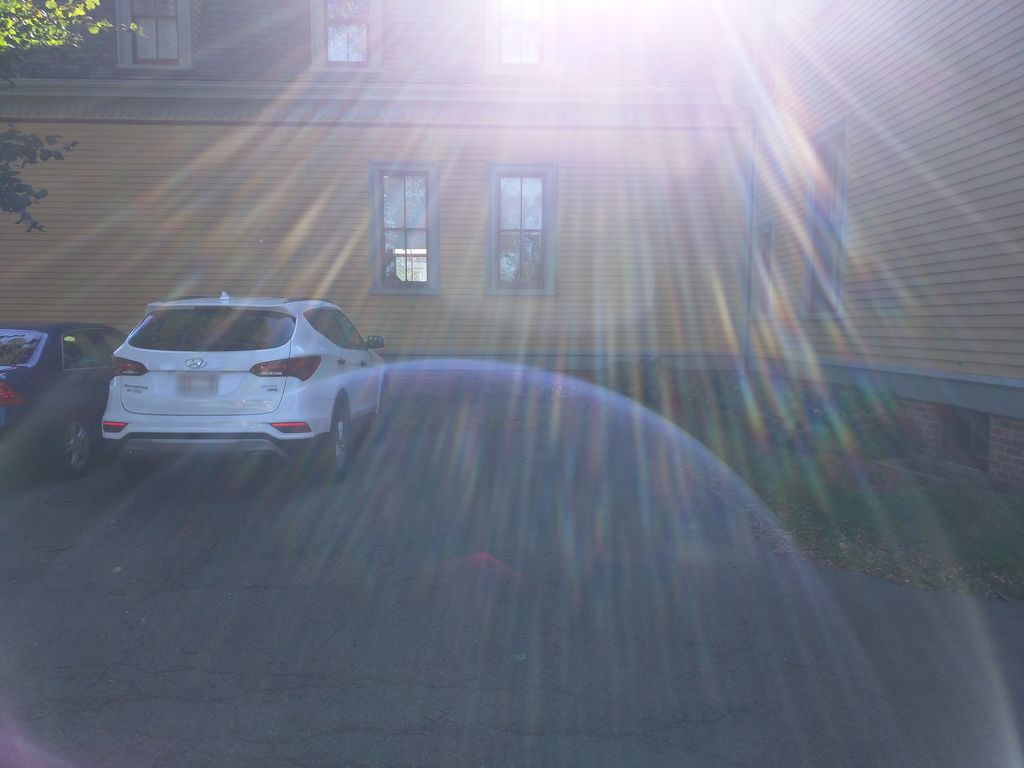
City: charlottetown